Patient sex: M
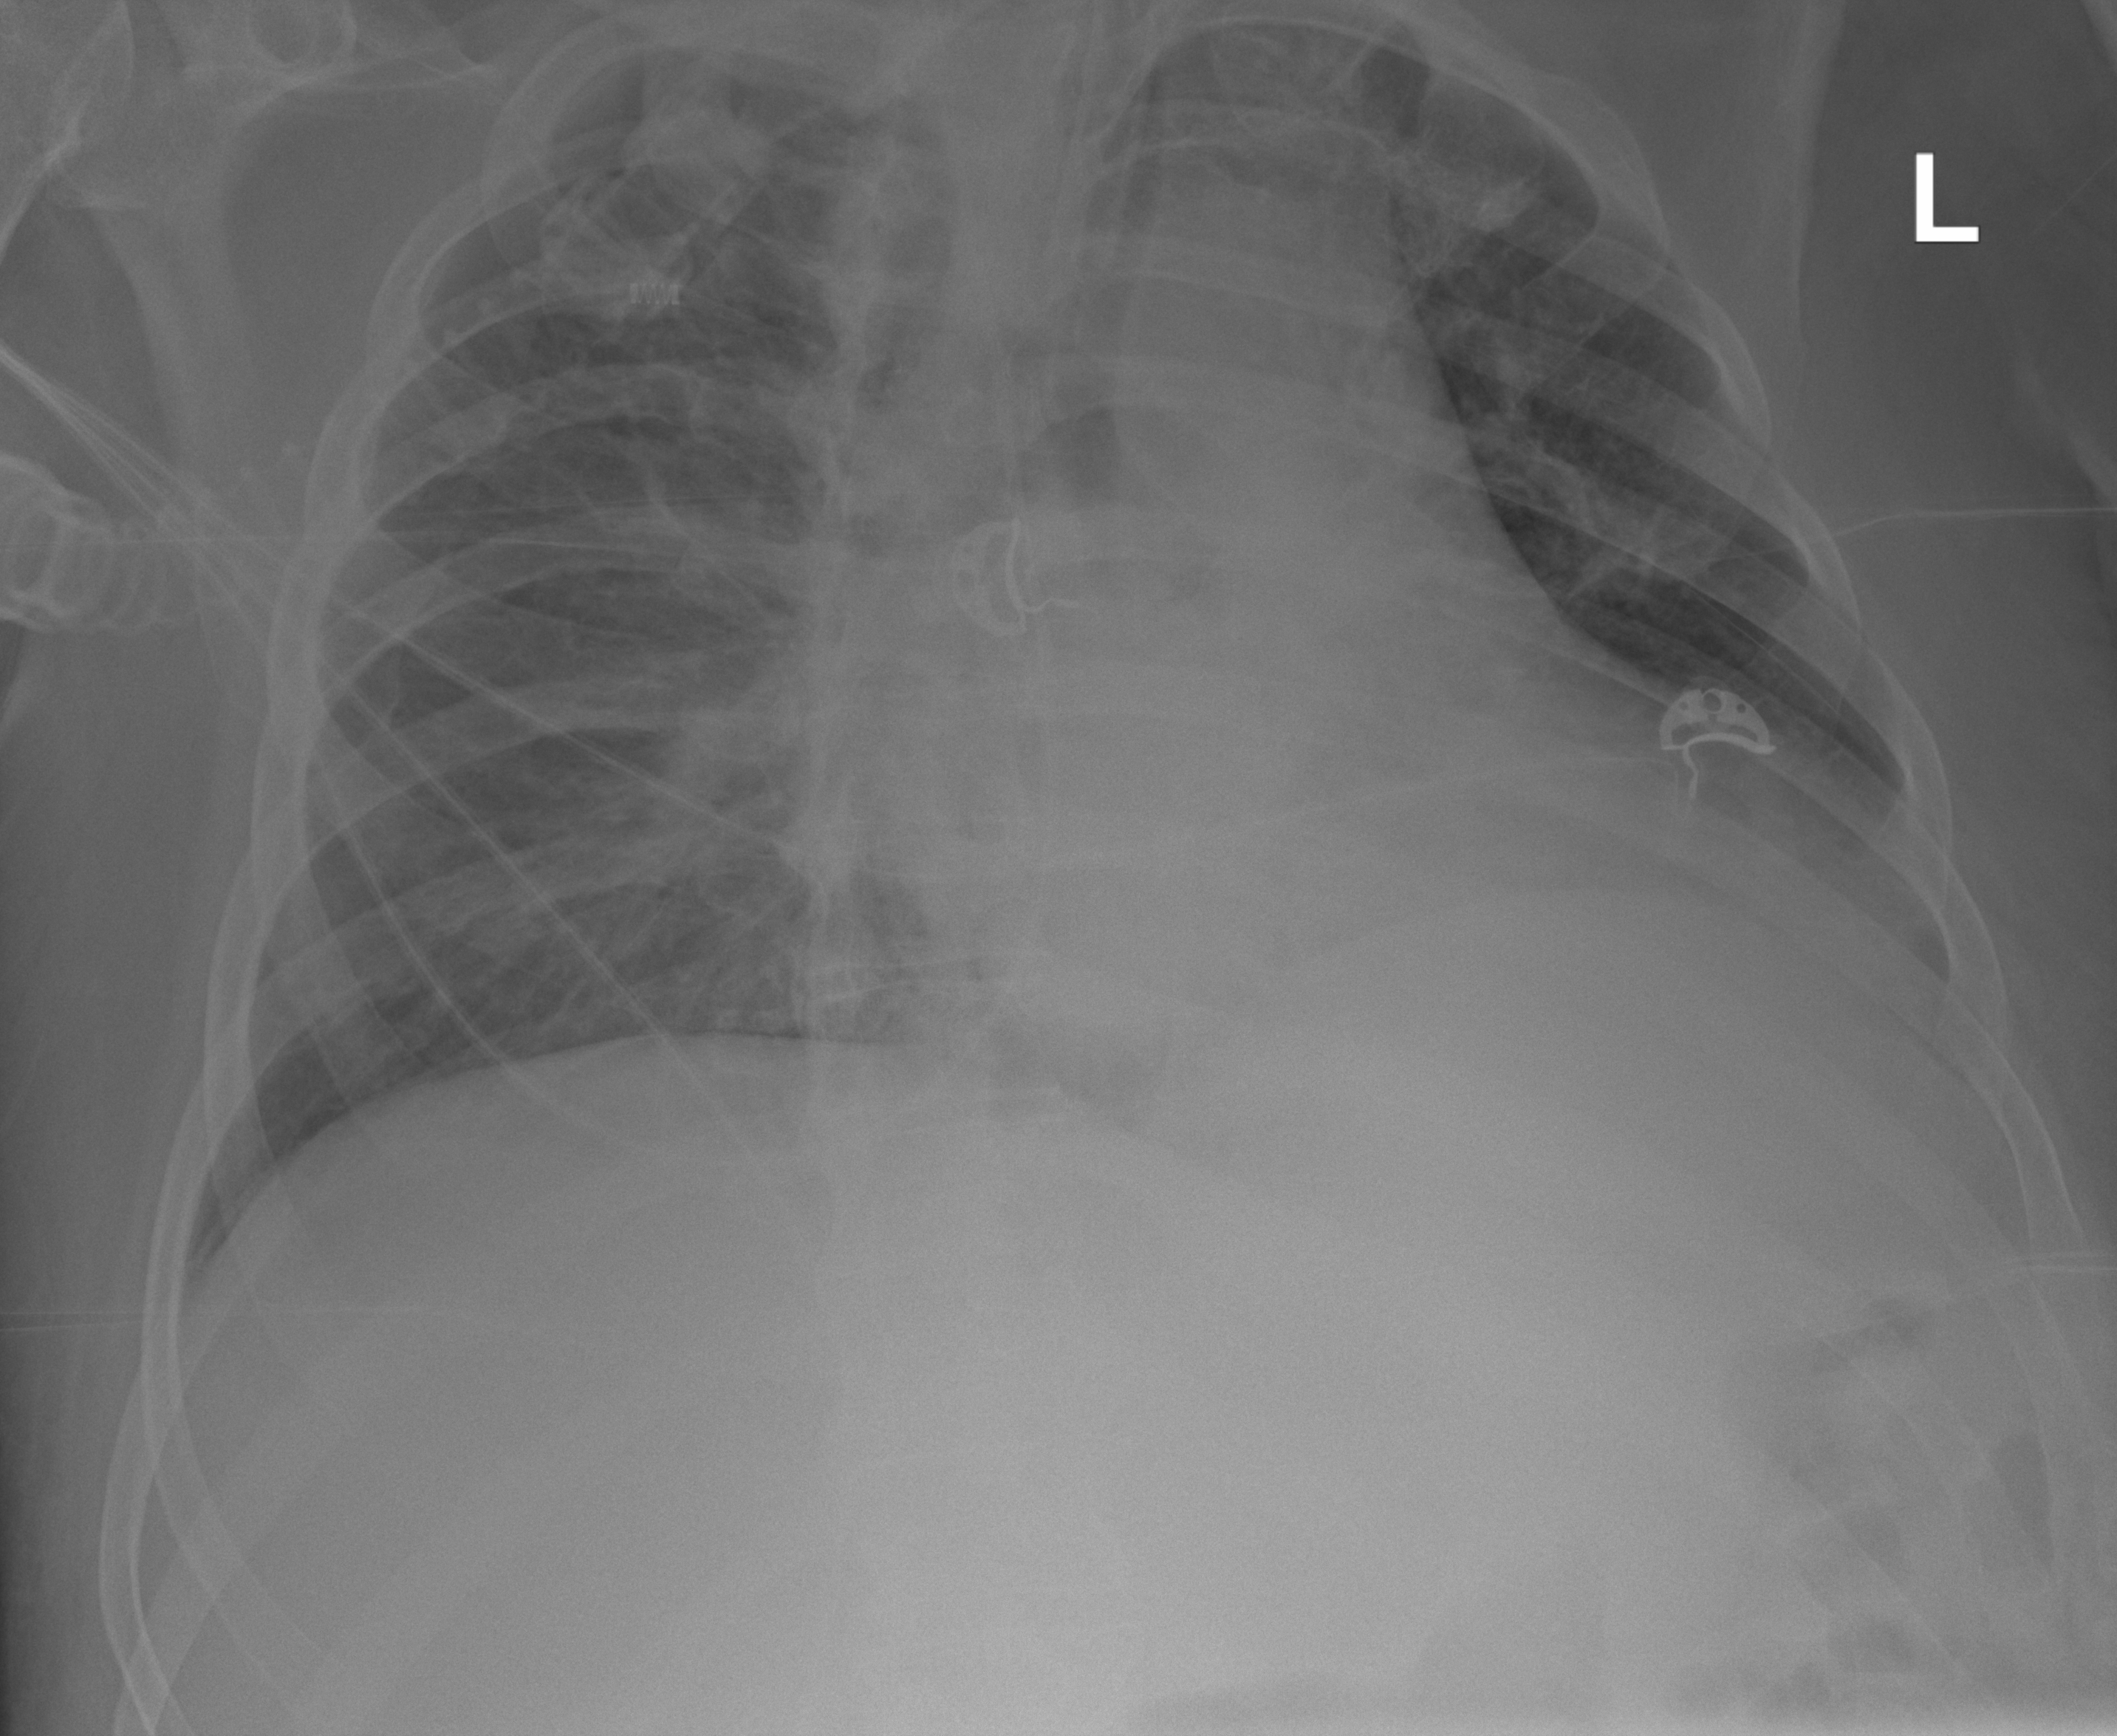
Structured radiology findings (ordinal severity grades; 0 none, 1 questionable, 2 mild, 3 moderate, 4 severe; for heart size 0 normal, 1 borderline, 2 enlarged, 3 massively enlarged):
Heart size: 2
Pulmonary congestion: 2
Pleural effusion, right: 0
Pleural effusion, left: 0
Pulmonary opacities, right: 2
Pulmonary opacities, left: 0
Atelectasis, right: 2
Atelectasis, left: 2